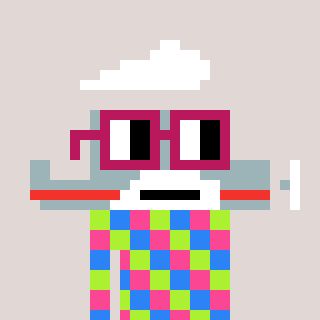
a pixel art character with square dark red glasses, a plane-shaped head and a blue-colored body on a warm background